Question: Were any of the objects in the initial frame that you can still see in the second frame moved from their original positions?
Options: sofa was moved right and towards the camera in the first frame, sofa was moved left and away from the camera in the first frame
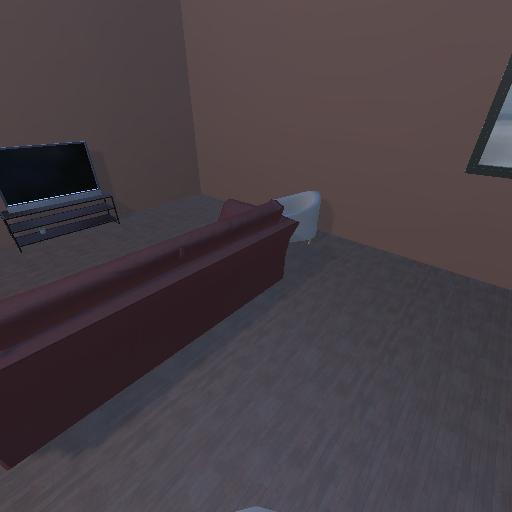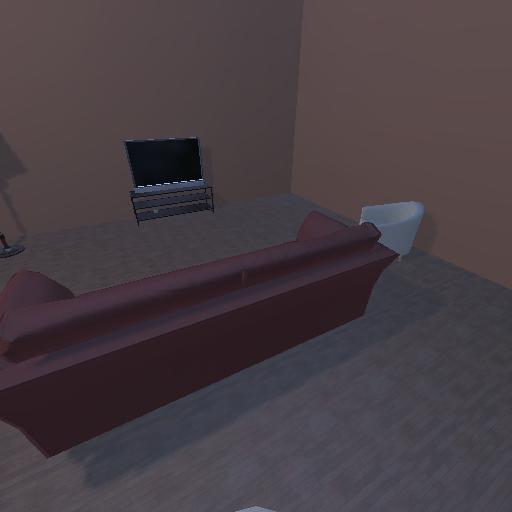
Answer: sofa was moved right and towards the camera in the first frame